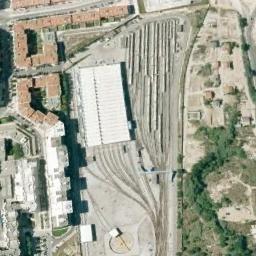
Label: railway_station